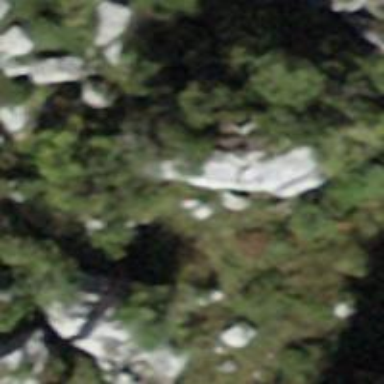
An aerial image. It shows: View of natural rock.